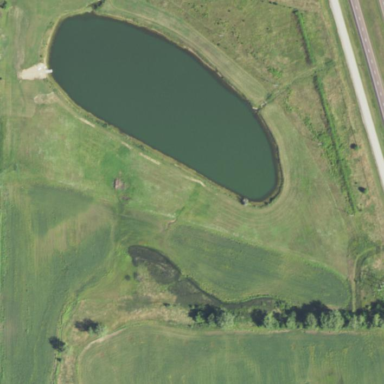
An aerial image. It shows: Pond surrounded by natural water.